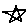
Label: star